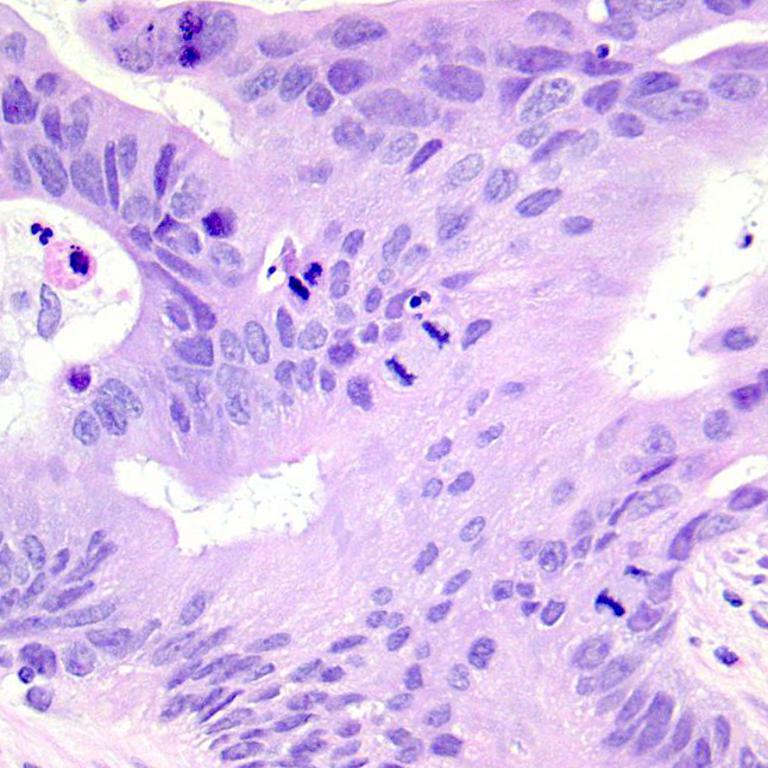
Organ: colon
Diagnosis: adenocarcinomas